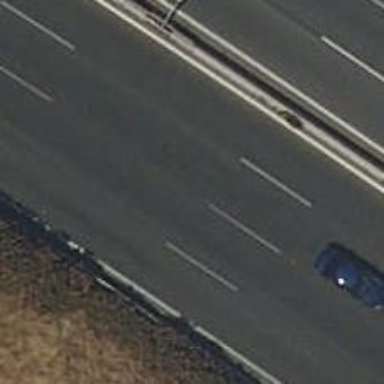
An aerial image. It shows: Bridge over motorway.